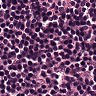
Metastatic tissue present: no